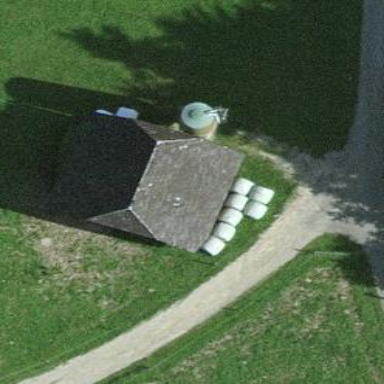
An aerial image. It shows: Barn.